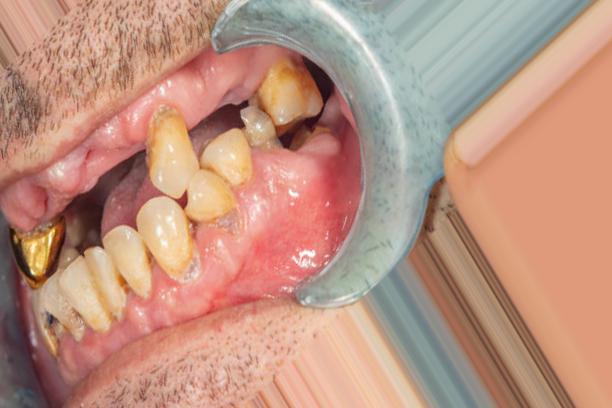
Condition: Caries